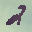
Label: 2